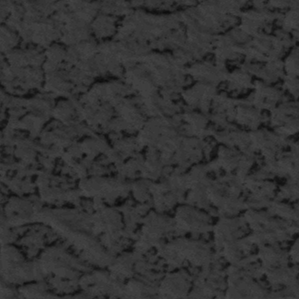
Label: frost